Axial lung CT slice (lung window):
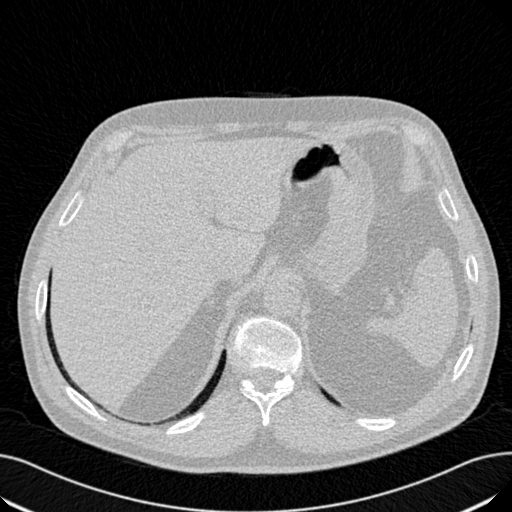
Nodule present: no